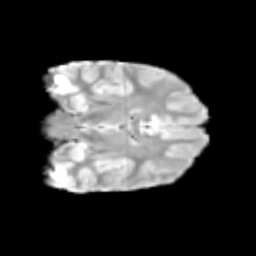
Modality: T2w
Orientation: coronal
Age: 11
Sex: male
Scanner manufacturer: siemens
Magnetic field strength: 3 T
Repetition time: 3.8 s
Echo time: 0.07 s